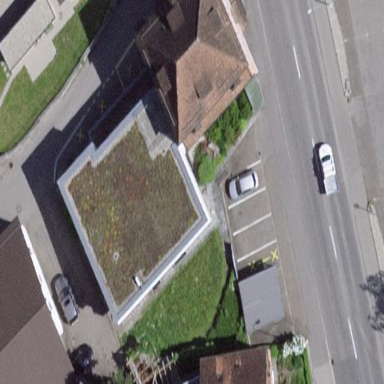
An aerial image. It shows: Town hall building.